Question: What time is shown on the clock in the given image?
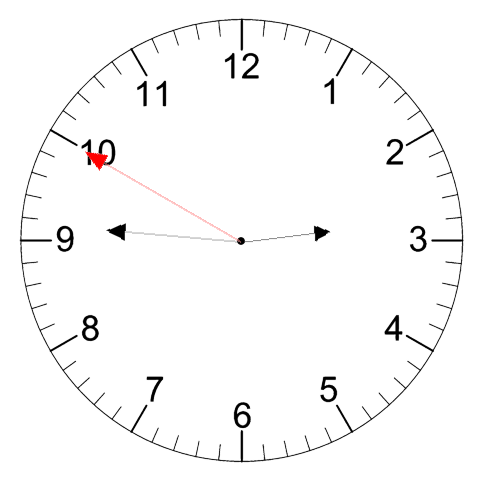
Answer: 02:45:50